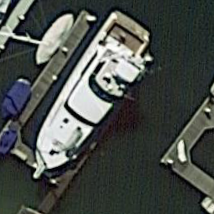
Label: Civil_yacht